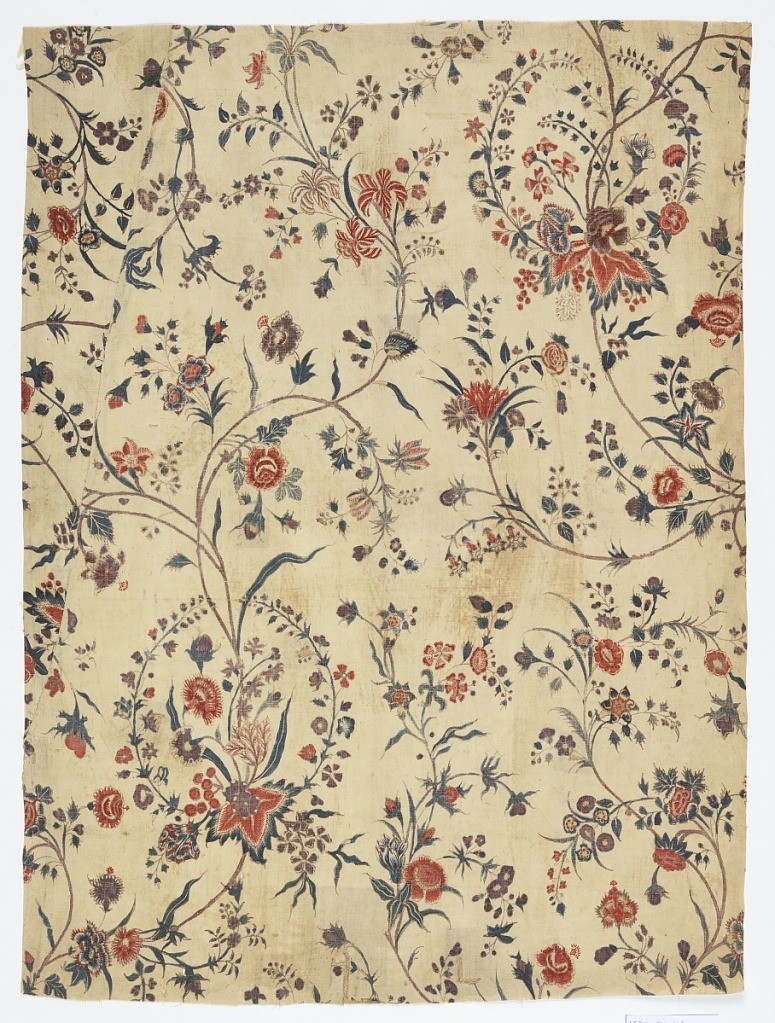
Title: Chintz
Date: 18th century
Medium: cotton Technique: mordant for black, 1 red and 2 purples applied by pen and brush over resist; madder dyed; blue applied by brush over resist; chintz on plain weave
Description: Meandering stems with exotic blossoms.